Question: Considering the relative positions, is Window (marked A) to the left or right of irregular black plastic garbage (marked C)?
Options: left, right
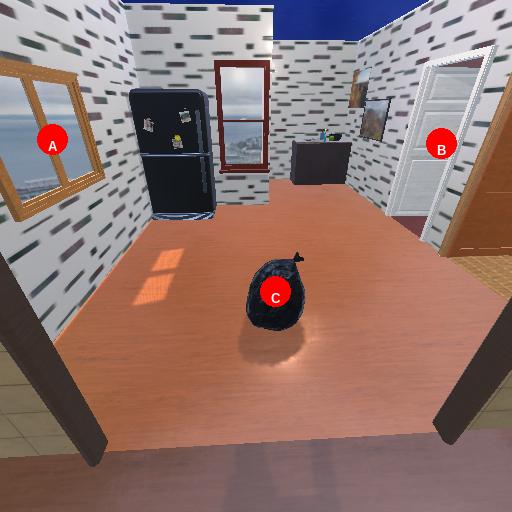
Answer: left